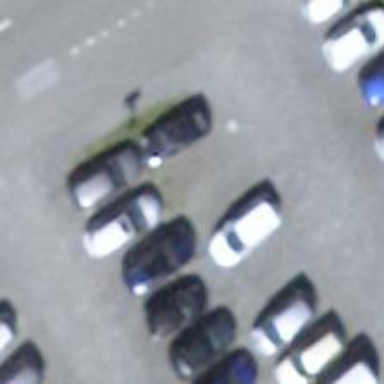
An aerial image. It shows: Charging station.